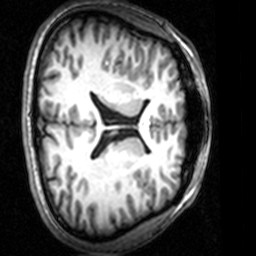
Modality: T1w
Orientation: axial